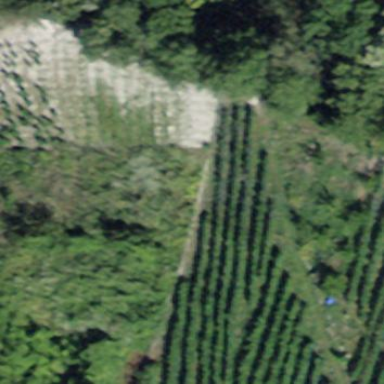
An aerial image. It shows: Vineyard where grapes are grown.